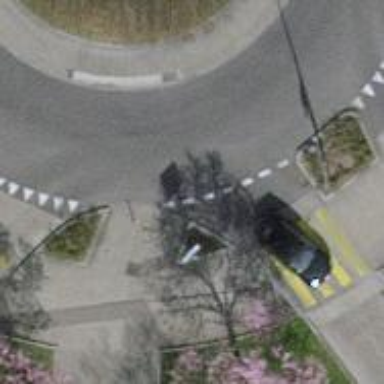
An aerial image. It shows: Pedestrian road with asphalt surface.